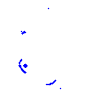
Particle: proton